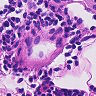
Metastatic tissue present: no